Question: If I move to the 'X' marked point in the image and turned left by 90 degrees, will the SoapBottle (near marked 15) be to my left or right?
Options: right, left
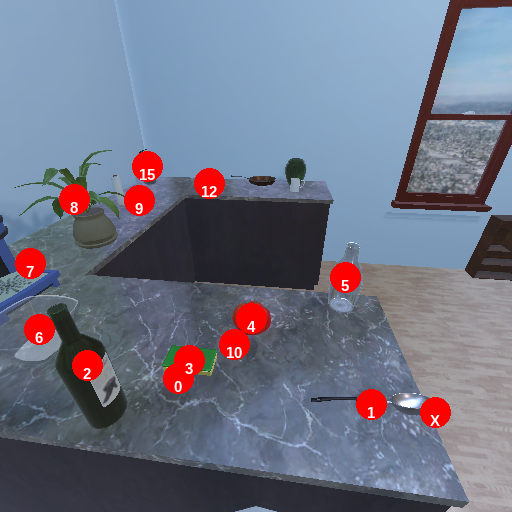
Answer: right